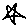
Label: star